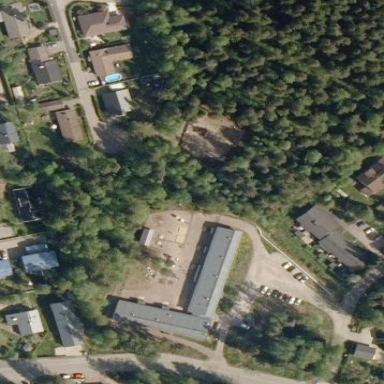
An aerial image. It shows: Kindergarten.